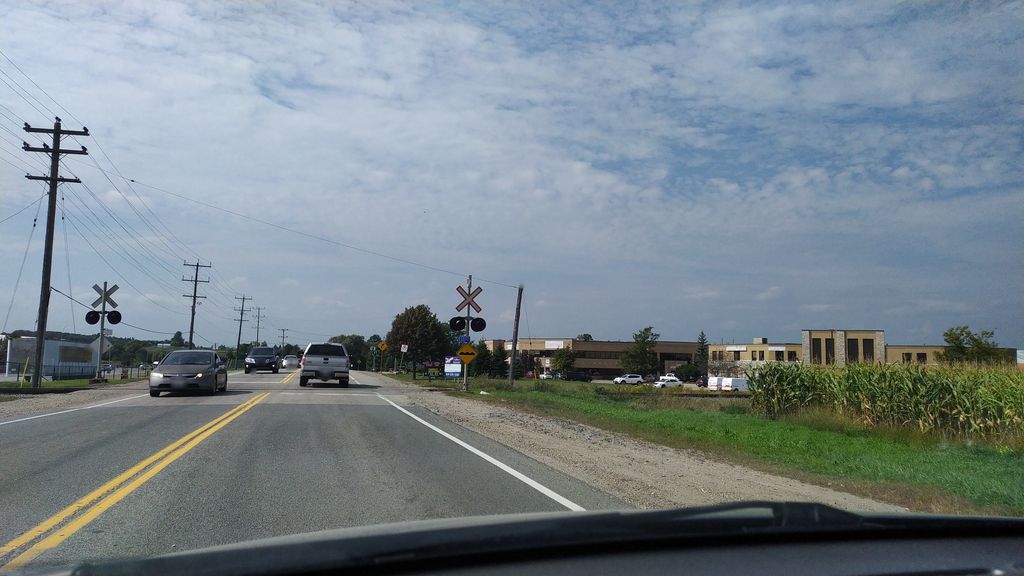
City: kitchener-waterloo